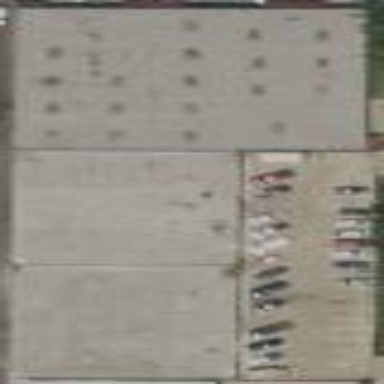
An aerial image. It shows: Warehouse building.